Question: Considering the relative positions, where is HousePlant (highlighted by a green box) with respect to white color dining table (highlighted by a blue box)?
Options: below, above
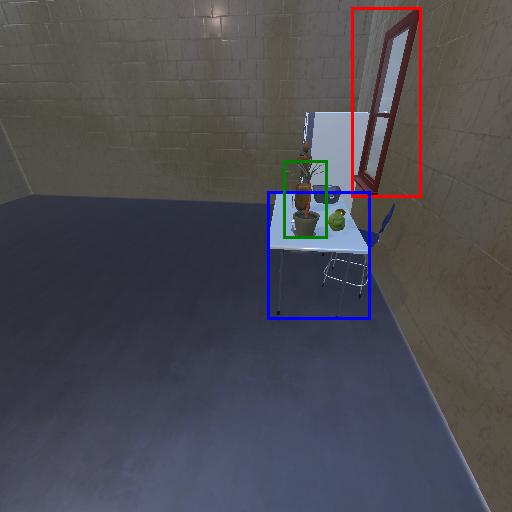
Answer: below